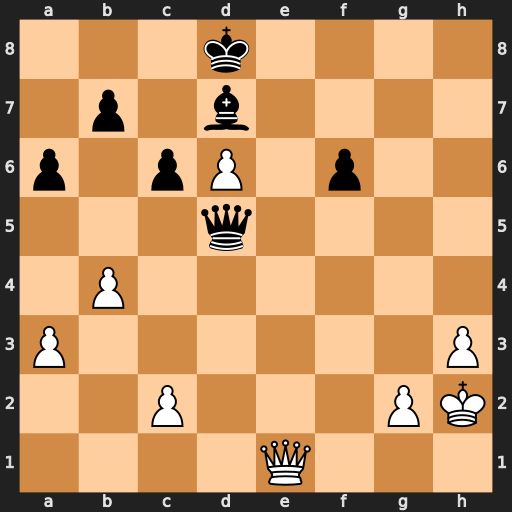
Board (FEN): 3k4/1p1b4/p1pP1p2/3q4/1P6/P6P/2P3PK/4Q3
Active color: w
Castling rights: -
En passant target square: -
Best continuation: Qe7+ Kc8 Qf8+ Be8 Qxe8#